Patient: sex F, age 43
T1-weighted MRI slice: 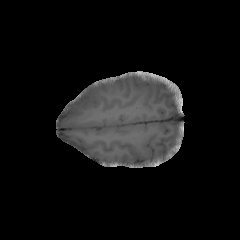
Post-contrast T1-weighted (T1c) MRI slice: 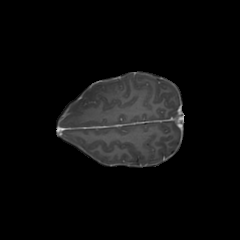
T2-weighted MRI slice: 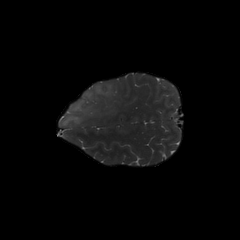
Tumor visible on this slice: yes
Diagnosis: Astrocytoma, IDH-mutant
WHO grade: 3